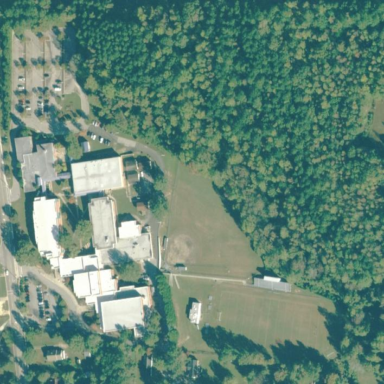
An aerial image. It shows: School.